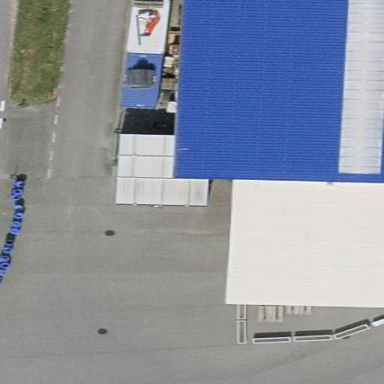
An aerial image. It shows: Shed.